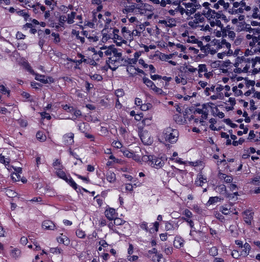
Tumor epithelial tissue: yes
Tumor-associated stroma tissue: yes
Normal tissue: no